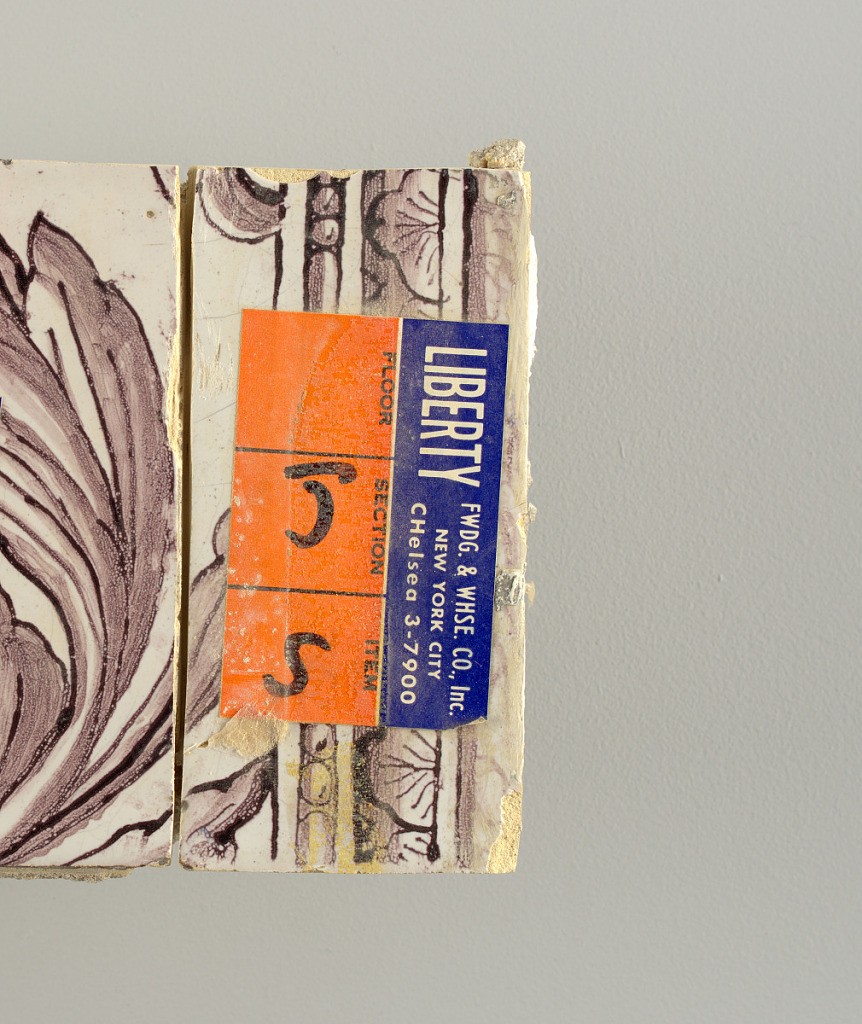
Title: Wall facing
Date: ca. 1725
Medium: tin-glazed earthenware, underglaze
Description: Two vertical rectangles, twenty-three tiles high.  A) Nine tiles wide at top; seven tiles wide at bottom.  B) Ten and one-half tiles wide.

Arabesque design of foliage.  A) with centered figure of Justice under a canopy.  B) with centered urn.